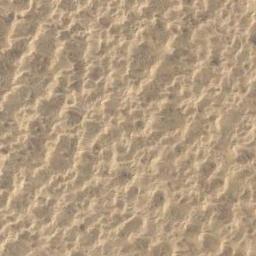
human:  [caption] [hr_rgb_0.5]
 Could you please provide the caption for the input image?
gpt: The desert has yellow sand and some small trellis dunes .

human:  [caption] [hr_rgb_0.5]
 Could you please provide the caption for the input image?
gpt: There is a small patch of vegetation on the edge of the desert .

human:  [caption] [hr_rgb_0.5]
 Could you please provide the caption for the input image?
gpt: This is a yellow desert with wavy stripes .

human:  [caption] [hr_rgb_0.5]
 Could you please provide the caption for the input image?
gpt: The desert is full of cataphracted sand .

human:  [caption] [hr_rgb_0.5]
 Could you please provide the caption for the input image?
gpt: A yellow desert with many dunes .